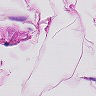
Metastatic tissue present: no